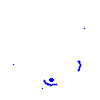
Particle: pion